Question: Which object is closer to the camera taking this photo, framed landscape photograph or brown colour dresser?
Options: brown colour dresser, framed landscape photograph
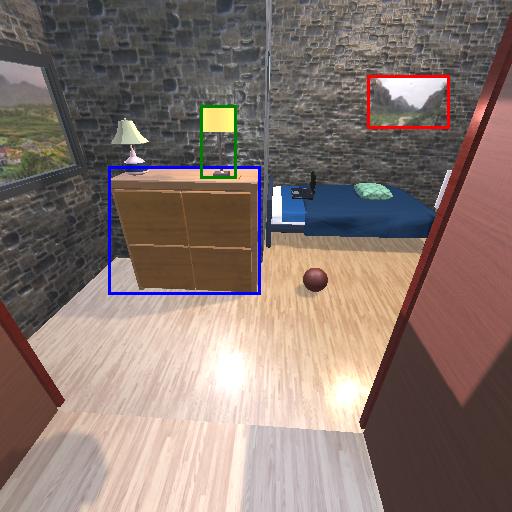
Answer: brown colour dresser